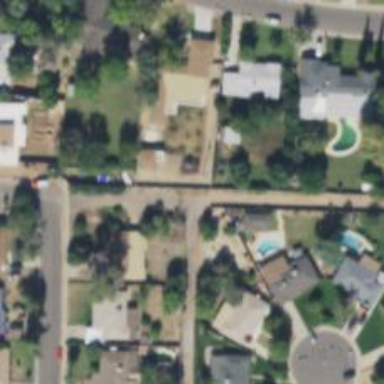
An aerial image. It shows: Alley classified as service road.